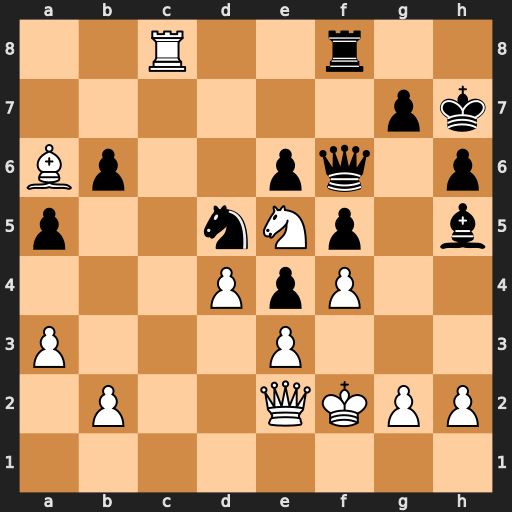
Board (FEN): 2R2r2/6pk/Bp2pq1p/p2nNp1b/3PpP2/P3P3/1P2QKPP/8
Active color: w
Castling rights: -
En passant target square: -
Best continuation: Qxh5 Rxc8 Bxc8